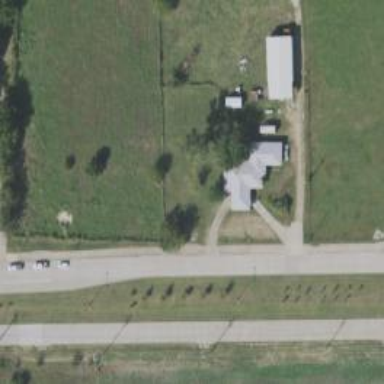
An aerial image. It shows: Driveway service road with building passage tunnel.